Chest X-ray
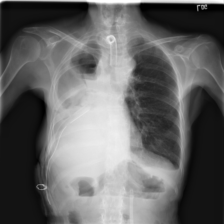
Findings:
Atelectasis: negative
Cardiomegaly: negative
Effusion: negative
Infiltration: negative
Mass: negative
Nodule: negative
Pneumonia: negative
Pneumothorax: negative
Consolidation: negative
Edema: negative
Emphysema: negative
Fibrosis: negative
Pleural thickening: negative
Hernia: negative